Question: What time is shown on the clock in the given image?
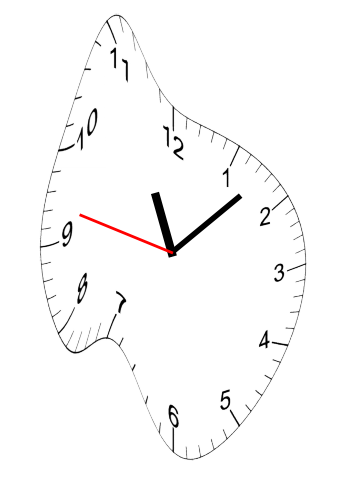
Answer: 11:07:47